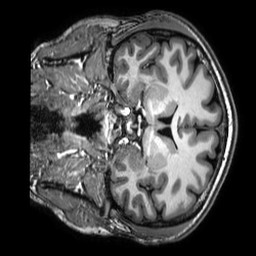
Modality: T1w
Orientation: coronal
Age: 27
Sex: male
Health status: healthy
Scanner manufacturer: philips
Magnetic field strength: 3 T
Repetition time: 0.009 s
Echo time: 0.003996 s